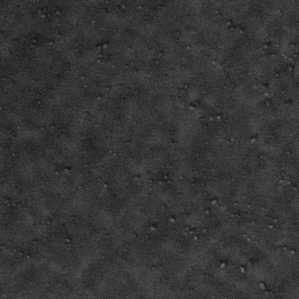
Label: frost